Question: I am currently working with a DICOM project in java. I am calculating the dicom values such as depth, off-axis ratio, width and height. I want to create a sample image with the calculated width and height. I should be a gray scale image, with varying densities of gray color in appropriate area. I have created a sample image with imagemagick, using concentric circles. Bit am not getting the exact image. It does not look like an actual dicom image. The variation of gray color does not have a linear behavior. Sample image is attached. Please suggest any other method to create dicom image. The density values are available in a list. depending upon the distance from the center, the gray color also changes according to the density value provided.
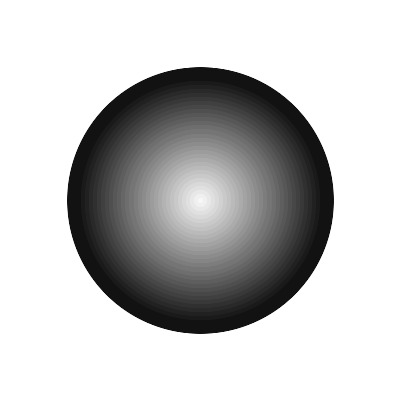
Answer: Pixel Data or image in DICOM data set is always rectangular and image is described using Rows (0028, 0010) and Columns (0028, 0011) attributes. So the best way to implement this is to draw your circular image on a rectangular background. Fill the background with a color that is not present in your image. Use the Pixel Padding Value (0028,0120) to specify the color used to pad grayscale images (those with a Photometric Interpretation of MONOCHROME1 or MONOCHROME2) to rectangular format.
If you do not have any color to spare (with-in the bit stored), you can add Overlay Plane or Display Shutter to the data set to mask the area that is not part of image.